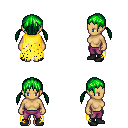
a pixel art fantasy rpg character, female body template, human, tanned skin, yellow tattered cape, magenta pants, green twin-tailed hairstyle, black shoes, four views (front, back, left, right), 2x2 character sprite sheet, small pixel art, hard edges, no anti-aliasing